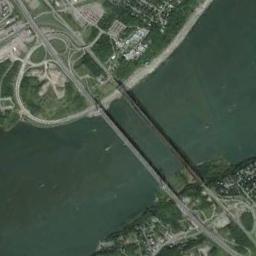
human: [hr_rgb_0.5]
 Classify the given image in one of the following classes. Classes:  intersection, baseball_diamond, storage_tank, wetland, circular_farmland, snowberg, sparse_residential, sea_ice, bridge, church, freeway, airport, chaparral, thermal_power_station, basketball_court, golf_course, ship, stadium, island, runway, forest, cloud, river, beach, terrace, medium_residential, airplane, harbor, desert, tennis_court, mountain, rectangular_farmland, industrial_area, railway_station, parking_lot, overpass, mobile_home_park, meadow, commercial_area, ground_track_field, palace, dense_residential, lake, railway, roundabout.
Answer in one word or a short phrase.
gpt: bridge